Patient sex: M
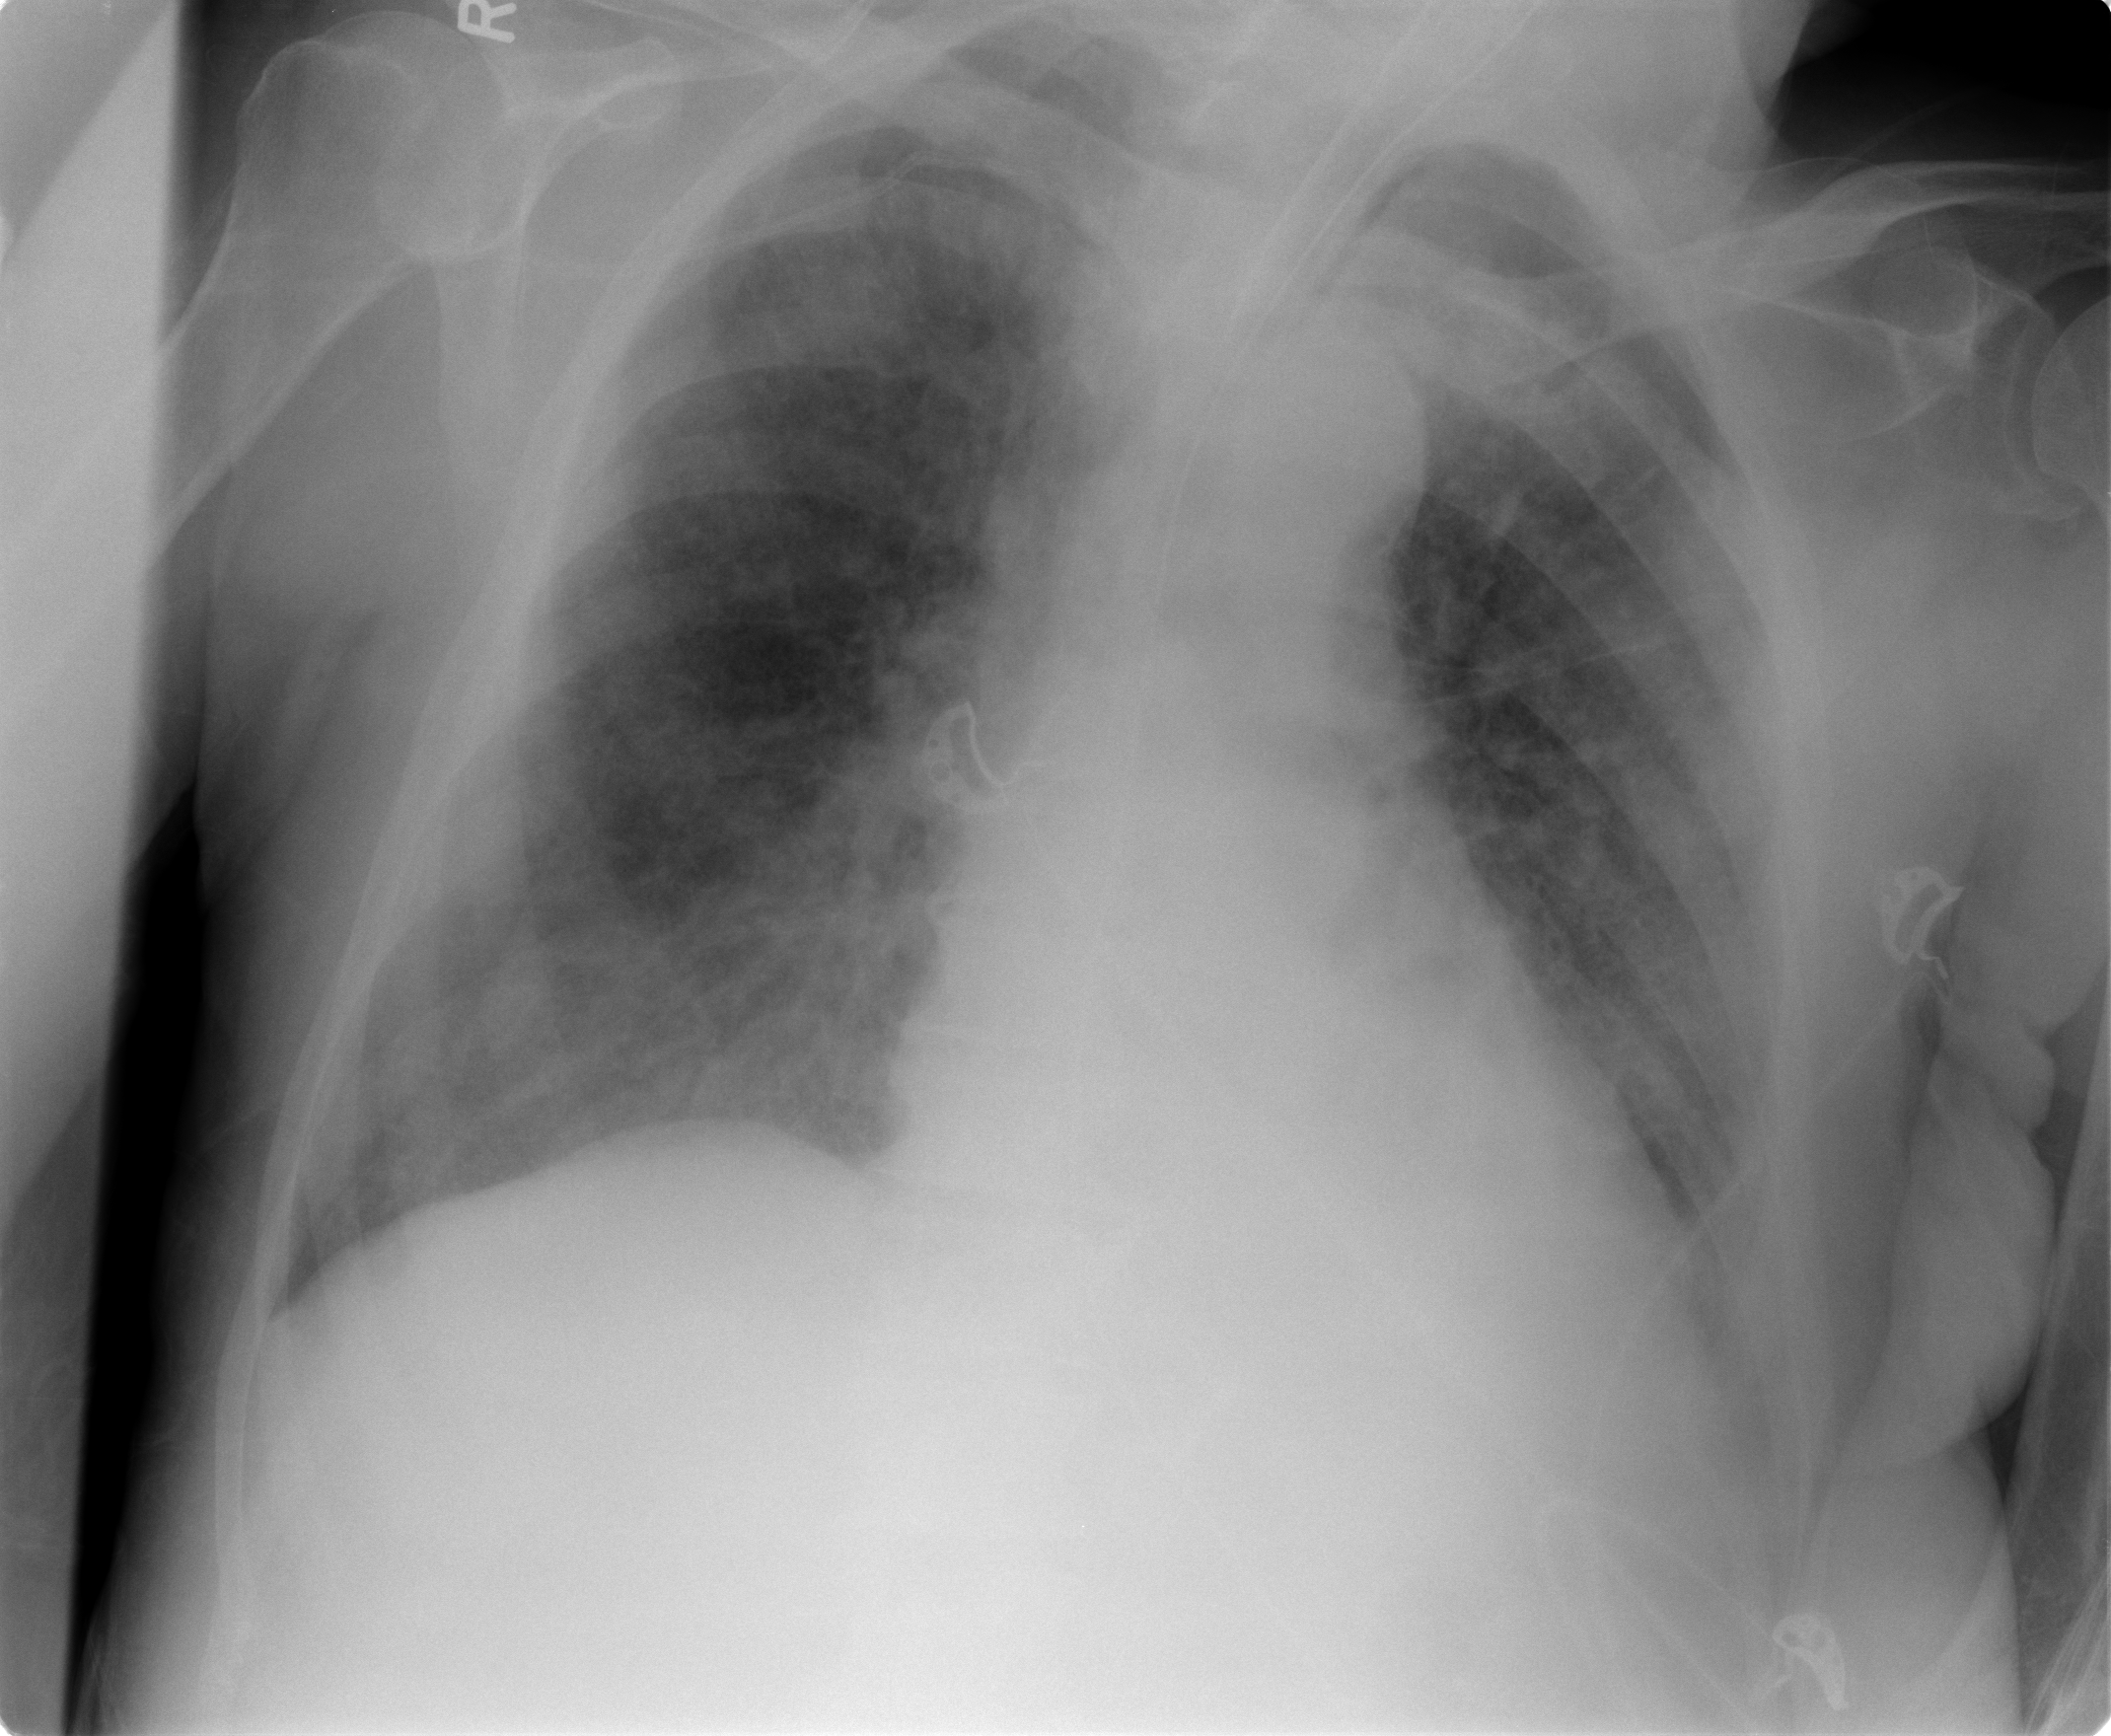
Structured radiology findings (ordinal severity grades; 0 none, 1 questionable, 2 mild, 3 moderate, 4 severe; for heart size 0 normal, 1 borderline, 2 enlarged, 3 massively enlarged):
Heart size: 0
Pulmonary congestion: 2
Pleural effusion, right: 0
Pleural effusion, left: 2
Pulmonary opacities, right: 4
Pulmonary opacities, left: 3
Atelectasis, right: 0
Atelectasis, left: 2